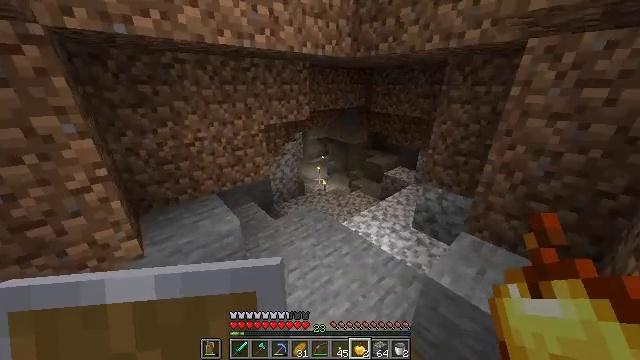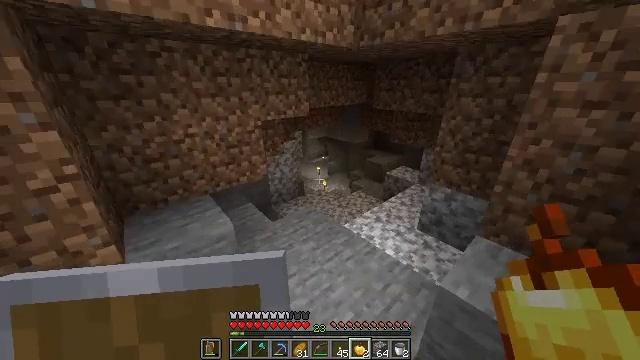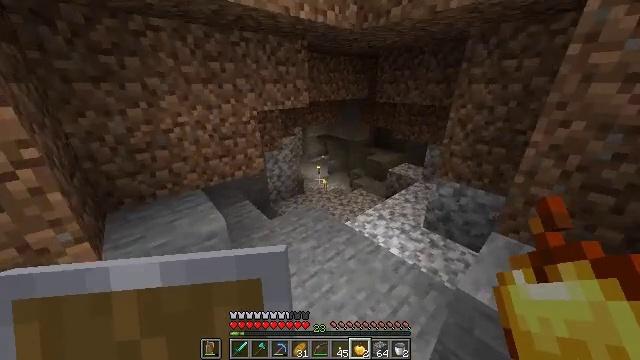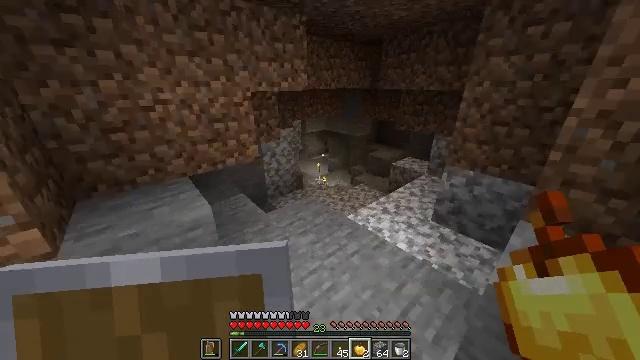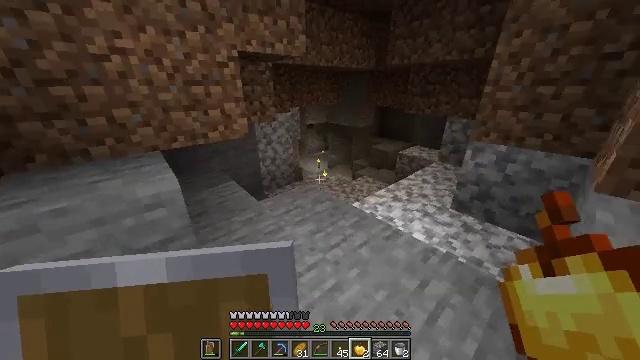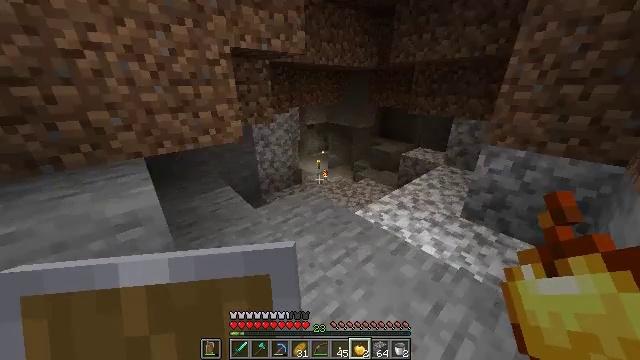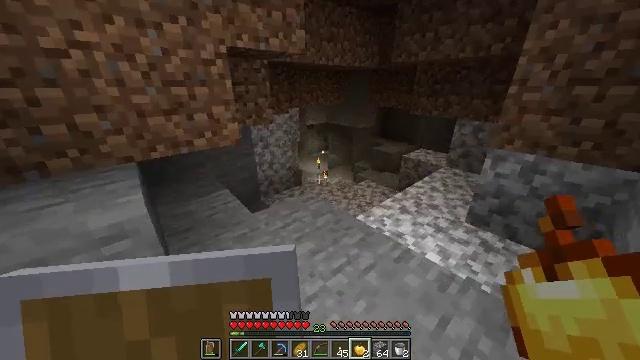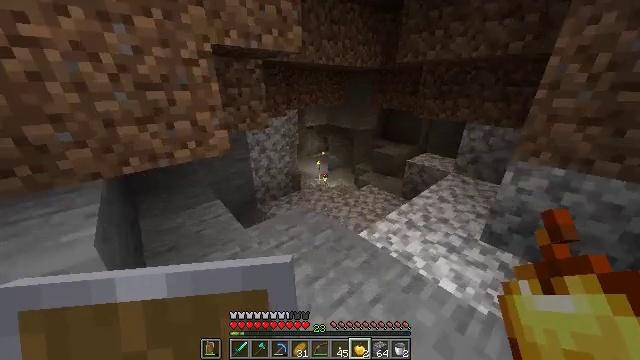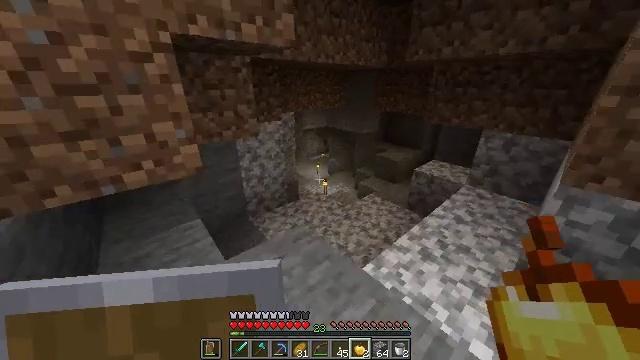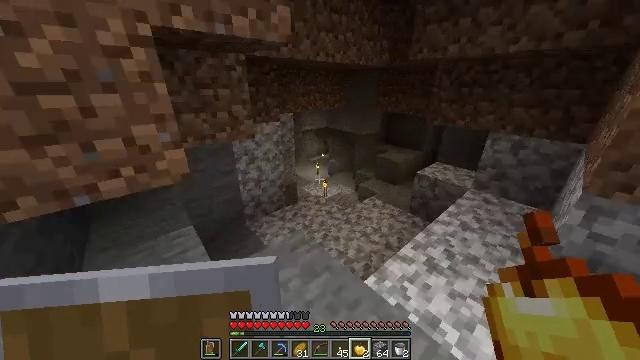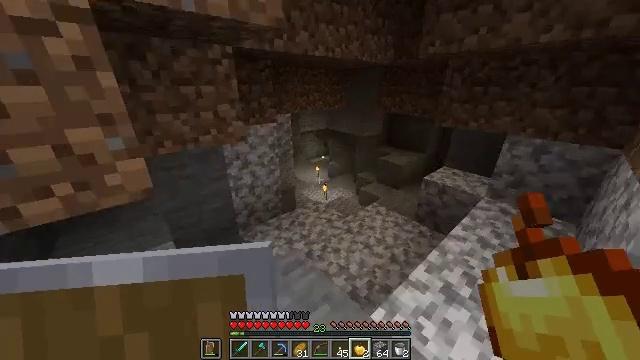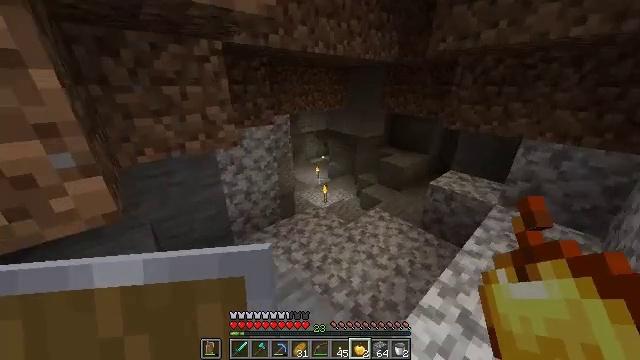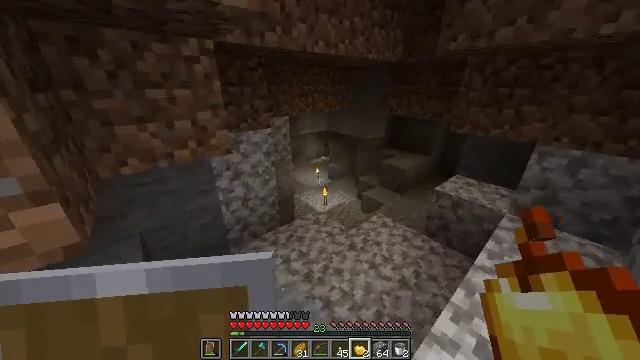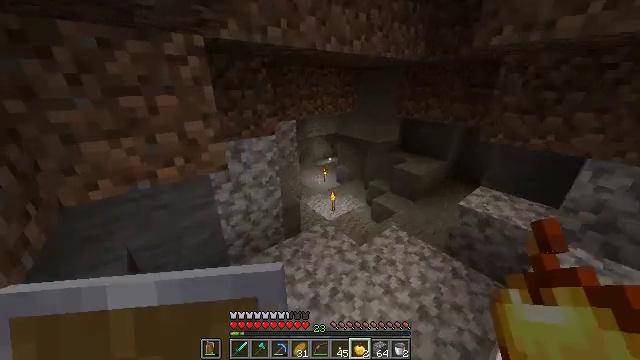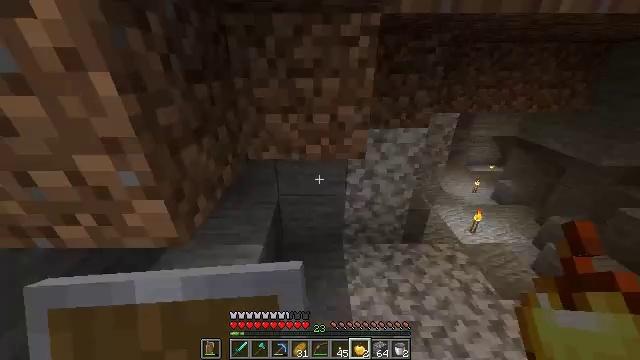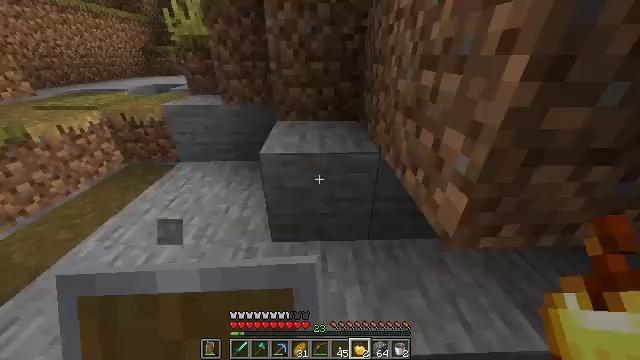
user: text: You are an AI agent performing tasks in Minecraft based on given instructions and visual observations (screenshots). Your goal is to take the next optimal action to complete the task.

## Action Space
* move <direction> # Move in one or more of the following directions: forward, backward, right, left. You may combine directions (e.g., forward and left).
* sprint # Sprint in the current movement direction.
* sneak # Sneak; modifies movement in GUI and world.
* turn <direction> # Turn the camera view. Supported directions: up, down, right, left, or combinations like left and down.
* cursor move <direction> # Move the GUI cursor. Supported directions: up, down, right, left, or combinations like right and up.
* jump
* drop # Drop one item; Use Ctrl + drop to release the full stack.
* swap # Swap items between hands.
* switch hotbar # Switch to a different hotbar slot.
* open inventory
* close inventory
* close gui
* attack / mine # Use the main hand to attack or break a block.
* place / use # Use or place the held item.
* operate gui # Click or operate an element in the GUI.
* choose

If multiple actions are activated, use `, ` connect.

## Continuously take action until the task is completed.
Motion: motion action
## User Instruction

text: Fight a skeleton.
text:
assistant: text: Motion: move forward
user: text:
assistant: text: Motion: move forward, sprint
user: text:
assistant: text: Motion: move forward, sprint
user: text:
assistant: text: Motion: move forward, sprint
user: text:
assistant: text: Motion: move forward
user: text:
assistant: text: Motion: move forward
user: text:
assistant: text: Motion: move forward
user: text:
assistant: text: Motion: move forward
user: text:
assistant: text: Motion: move forward
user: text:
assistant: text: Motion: move forward
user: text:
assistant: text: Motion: move forward
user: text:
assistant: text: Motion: move forward
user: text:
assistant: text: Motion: move forward, turn left
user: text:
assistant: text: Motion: move forward, turn left and down
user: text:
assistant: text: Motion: move forward and move left, turn left and down
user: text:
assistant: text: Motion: move left, turn left
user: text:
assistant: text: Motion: move forward and move left, turn left and up
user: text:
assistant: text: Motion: move forward and move left
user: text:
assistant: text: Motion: move forward and move left, turn right and up
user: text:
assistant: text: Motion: move forward, turn right and up
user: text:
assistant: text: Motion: move forward, turn right and up
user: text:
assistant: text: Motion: move forward, turn right and up
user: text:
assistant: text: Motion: move forward, turn right and up
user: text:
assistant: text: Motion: move forward, turn right and up
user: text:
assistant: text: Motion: move forward, sprint, turn right
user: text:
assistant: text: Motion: move forward, sprint
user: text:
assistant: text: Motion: move forward, sprint
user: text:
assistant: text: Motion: move forward, sprint
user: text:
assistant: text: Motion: move forward, sprint, turn left and down
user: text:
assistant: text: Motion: move forward, turn left and down